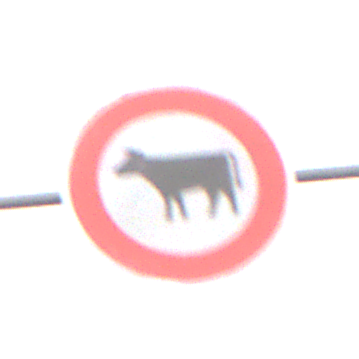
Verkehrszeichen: VerbotViehtrieb
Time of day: MorningAfternoon
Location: Outdoor (Nature)
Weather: Overcast
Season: NotSpecified
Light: Natural